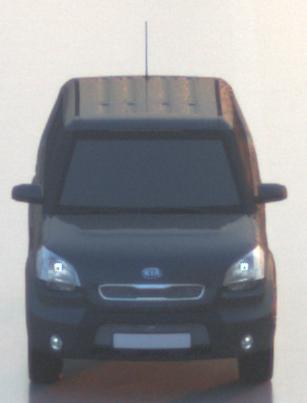
Make: KIA
Model: Soul 1.6
Detailed model: Soul (AM)
Model produced from: 2009/02
Model produced until: 2009/11
Doors: 5
Color: gray
Road condition: wet road
Daytime: sunrise or sunset
Contrast: medium contrast